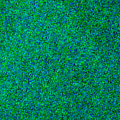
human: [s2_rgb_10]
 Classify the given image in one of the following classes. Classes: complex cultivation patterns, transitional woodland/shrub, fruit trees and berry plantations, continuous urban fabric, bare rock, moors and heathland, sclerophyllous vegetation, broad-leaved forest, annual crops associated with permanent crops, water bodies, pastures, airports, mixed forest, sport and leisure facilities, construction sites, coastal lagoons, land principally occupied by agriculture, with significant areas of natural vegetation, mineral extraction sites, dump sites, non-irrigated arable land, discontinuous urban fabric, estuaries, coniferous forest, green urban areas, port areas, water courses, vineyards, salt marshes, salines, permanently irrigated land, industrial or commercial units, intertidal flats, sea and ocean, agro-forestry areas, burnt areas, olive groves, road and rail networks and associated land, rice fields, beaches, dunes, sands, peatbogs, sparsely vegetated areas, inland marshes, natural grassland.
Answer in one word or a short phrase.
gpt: sea and ocean